Question: When I hover on the links inside the menu they are moving some pixels to the right.
The image below shows whats is happening:

HTML:
'''
<ul id="menu">
<li><a href="#" class="drop">4 columns</a><!-- Begin 4 columns Item -->
<div class="dropdown_4columns"><!-- Begin 4 columns container -->
<div class="col_4">
<h3>This is a heading title</h3>
</div>
<div class="col_1">
<ul>
<li><a href="#">ThemeForest</a></li>
<li><a href="#">GraphicRiver</a></li>
<li><a href="#">ActiveDen</a></li>
<li><a href="#">VideoHive</a></li>
<li><a href="#">3DOcean</a></li>
</ul>
</div>
<div class="col_1">
<ul>
<li><a href="#">NetTuts</a></li>
<li><a href="#">VectorTuts</a></li>
<li><a href="#">PsdTuts</a></li>
<li><a href="#">PhotoTuts</a></li>
<li><a href="#">ActiveTuts</a></li>
</ul>
</div>
<div class="col_1">
<ul>
<li><a href="#">FreelanceSwitch</a></li>
<li><a href="#">Creattica</a></li>
<li><a href="#">WorkAwesome</a></li>
<li><a href="#">Mac Apps</a></li>
<li><a href="#">Web Apps</a></li>
</ul>
</div>
<div class="col_1">
<ul>
<li><a href="#">Design</a></li>
<li><a href="#">Logo</a></li>
<li><a href="#">Flash</a></li>
<li><a href="#">Illustration</a></li>
<li><a href="#">More...</a></li>
</ul>
</div>
<div class="col_4">
<h2>This is a heading title</h2>
</div>
<div class="col_1">
<ul>
<li><a href="#">ThemeForest</a></li>
<li><a href="#">GraphicRiver</a></li>
<li><a href="#">ActiveDen</a></li>
<li><a href="#">VideoHive</a></li>
<li><a href="#">3DOcean</a></li>
</ul>
</div>
<div class="col_1">
<ul>
<li><a href="#">NetTuts</a></li>
<li><a href="#">VectorTuts</a></li>
<li><a href="#">PsdTuts</a></li>
<li><a href="#">PhotoTuts</a></li>
<li><a href="#">ActiveTuts</a></li>
</ul>
</div>
<div class="col_1">
<ul>
<li><a href="#">FreelanceSwitch</a></li>
<li><a href="#">Creattica</a></li>
<li><a href="#">WorkAwesome</a></li>
<li><a href="#">Mac Apps</a></li>
<li><a href="#">Web Apps</a></li>
</ul>
</div>
<div class="col_1">
<ul>
<li><a href="#">Design</a></li>
<li><a href="#">Logo</a></li>
<li><a href="#">Flash</a></li>
<li><a href="#">Illustration</a></li>
<li><a href="#">More...</a></li>
</ul>
</div>
</div><!-- End 4 columns container -->
</li><!-- End 4 columns Item -->
'''
CSS:
'''
/* Navigation Bar */
#menu {
list-style:none;
width:940px;
/* width:100%; */
margin:30px auto 0px auto;
height:43px;
padding:0px 20px 0px 20px;
/* Rounded Corners */
-moz-border-radius: 10px;
-webkit-border-radius: 10px;
border-radius: 10px;
/* Background color and gradients */
background: #c92424;
background: -moz-linear-gradient(top, #dd4343, #9e1c1c);
background: -webkit-gradient(linear, 0% 0%, 0% 100%, from(#dd4343), to(#9e1c1c));
/* Borders
border: 1px solid #002232;
-moz-box-shadow:inset 0px 0px 1px #edf9ff;
-webkit-box-shadow:inset 0px 0px 1px #edf9ff;
box-shadow:inset 0px 0px 1px #edf9ff; */
}
#menu li {
float:left;
text-align:center;
position:relative;
padding: 4px 10px 4px 10px;
margin-right:20px;
margin-top:7px;
border:none;
}
#menu li:hover {
height:21px;
margin-top:1px;
text-align:center;
padding: 11px 9px 11px 9px;
/* Background color and gradients */
background: white;
/* background: -moz-linear-gradient(top, #e56e6e, #e56e6e);
background: -webkit-gradient(linear, 0% 0%, 0% 100%, from(#e56e6e), to(#e56e6e)); */
}
#menu li a {
font-family:Arial, Verdana, sans-serif;
font-weight: bold;
font-size:14px;
line-height:21px;
color: #EEEEEE;
display:block;
outline:0;
text-decoration:none;
text-shadow: 1px 1px 1px #000;
}
#menu li:hover a {
color:#161616;
text-shadow: 1px 1px 1px #FFFFFF;
}
#menu li .drop {
padding-right:21px;
}
/* Drop Down */
.dropdown_2columns,
.dropdown_4columns {
margin:11px auto;
float:left;
position:absolute;
left:-999em; /* Hides the drop down */
text-align:left;
padding:10px 5px 10px 5px;
border:1px solid #c92424;
border-top:none;
/* Gradient background
background:#F4F4F4;
background: -moz-linear-gradient(top, #EEEEEE, #BBBBBB);
background: -webkit-gradient(linear, 0% 0%, 0% 100%, from(#EEEEEE), to(#BBBBBB));
/* Rounded Corners */
-moz-border-radius: 0px 5px 5px 5px;
-webkit-border-radius: 0px 5px 5px 5px;
border-radius: 0px 5px 5px 5px;
}
.dropdown_2columns {width: 280px;}
.dropdown_4columns {width: 560px;}
#menu li:hover .dropdown_2columns,
#menu li:hover .dropdown_4columns{
left:-1px;
top:auto;
}
/* Columns */
.col_1,
.col_2,
.col_4{
display:inline;
float: left;
position: relative;
margin-left: 5px;
margin-right: 5px;
}
.col_1 {width:130px;}
.col_2 {width:270px;}
.col_4 {width:550px;}
/* Drop Down Content Stylings */
#menu p, #menu h2, #menu h3, #menu ul li {
font-family:Arial, Verdana, sans-serif;
font-weight: bold;
line-height:21px;
font-size:12px;
text-align:left;
text-shadow: 1px 1px 1px #FFFFFF;
}
#menu h2 {
font-size:21px;
font-weight:400;
letter-spacing:-1px;
margin:7px 0 14px 0;
padding-bottom:14px;
border-bottom:1px solid #666666;
}
#menu h3 {
font-size:14px;
margin:7px 0 14px 0;
padding-bottom:7px;
border-bottom:1px solid #888888;
}
#menu p {
line-height:18px;
margin:0 0 10px 0;
}
#menu li:hover div a {
font-size:12px;
color:#015b86;
}
#menu li:hover div a:hover {
color:#029feb;
}
#menu li ul {
list-style:none;
padding:0;
margin:0 0 12px 0;
}
#menu li ul li {
font-size:12px;
line-height:24px;
position:relative;
text-shadow: 1px 1px 1px #ffffff;
padding:0;
margin:0;
float:none;
text-align:left;
width:130px;
}
#menu li ul li:hover {
background:none;
border:none;
padding:0;
margin:0;
}
'''
I tried to chance the padding and the margin at '#menu li ul li:hover' without any success. Does anyone have an idea of what is happening?
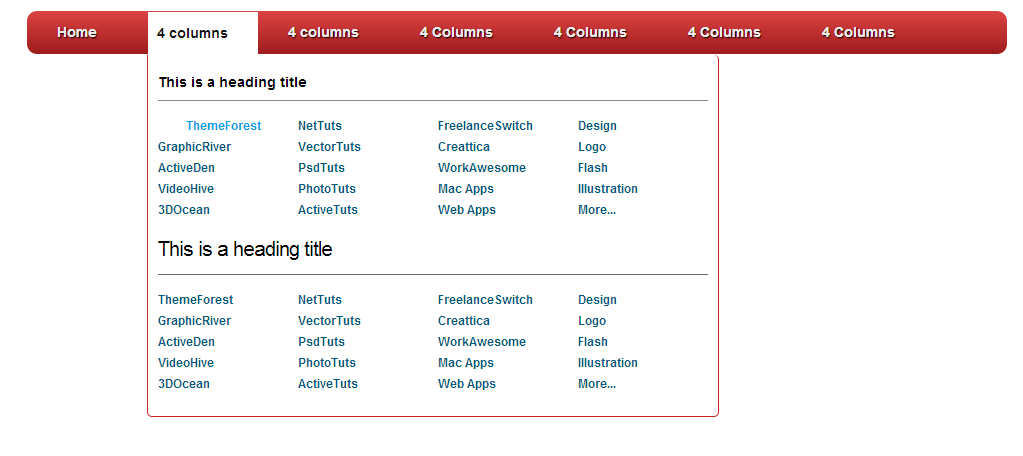
Answer: You have to remove the 'text-align:center;' from '#menu li:hover'.
Here is the <URL>.